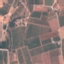
Land use / land cover: PermanentCrop